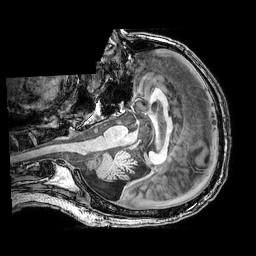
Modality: T1w
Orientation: axial
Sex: male
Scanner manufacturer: philips
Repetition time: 0.008098 s
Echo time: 0.0037 s